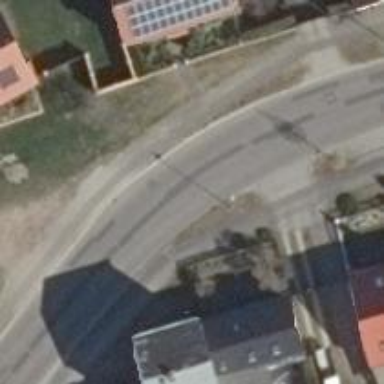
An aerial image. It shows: Secondary road with asphalt surface.